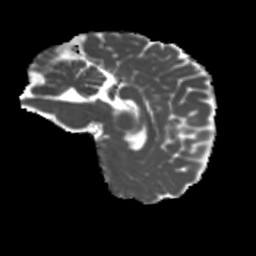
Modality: MD
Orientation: sagittal
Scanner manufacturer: siemens
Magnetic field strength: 3 T
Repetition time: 4 s
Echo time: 0.0594 s